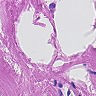
Metastatic tissue present: no